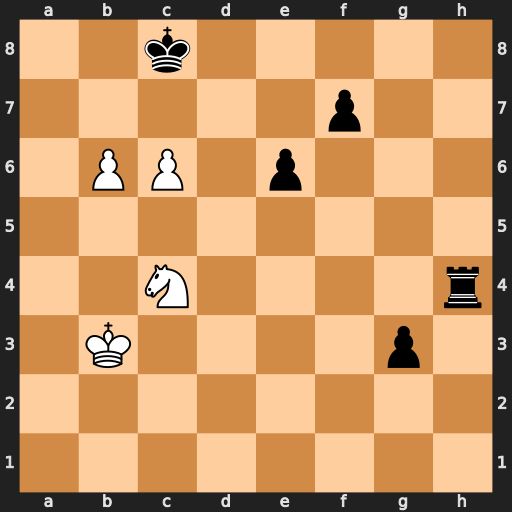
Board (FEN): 2k5/5p2/1PP1p3/8/2N4r/1K4p1/8/8
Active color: w
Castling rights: -
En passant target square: -
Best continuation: Nd6+ Kd8 c7+